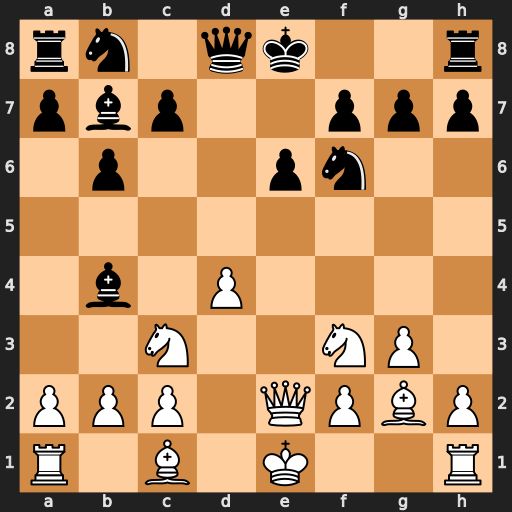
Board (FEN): rn1qk2r/pbp2ppp/1p2pn2/8/1b1P4/2N2NP1/PPP1QPBP/R1B1K2R
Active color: w
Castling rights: KQkq
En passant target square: -
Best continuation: Qb5+ Qd7 Qxb4